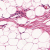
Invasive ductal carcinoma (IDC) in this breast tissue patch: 0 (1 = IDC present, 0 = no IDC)